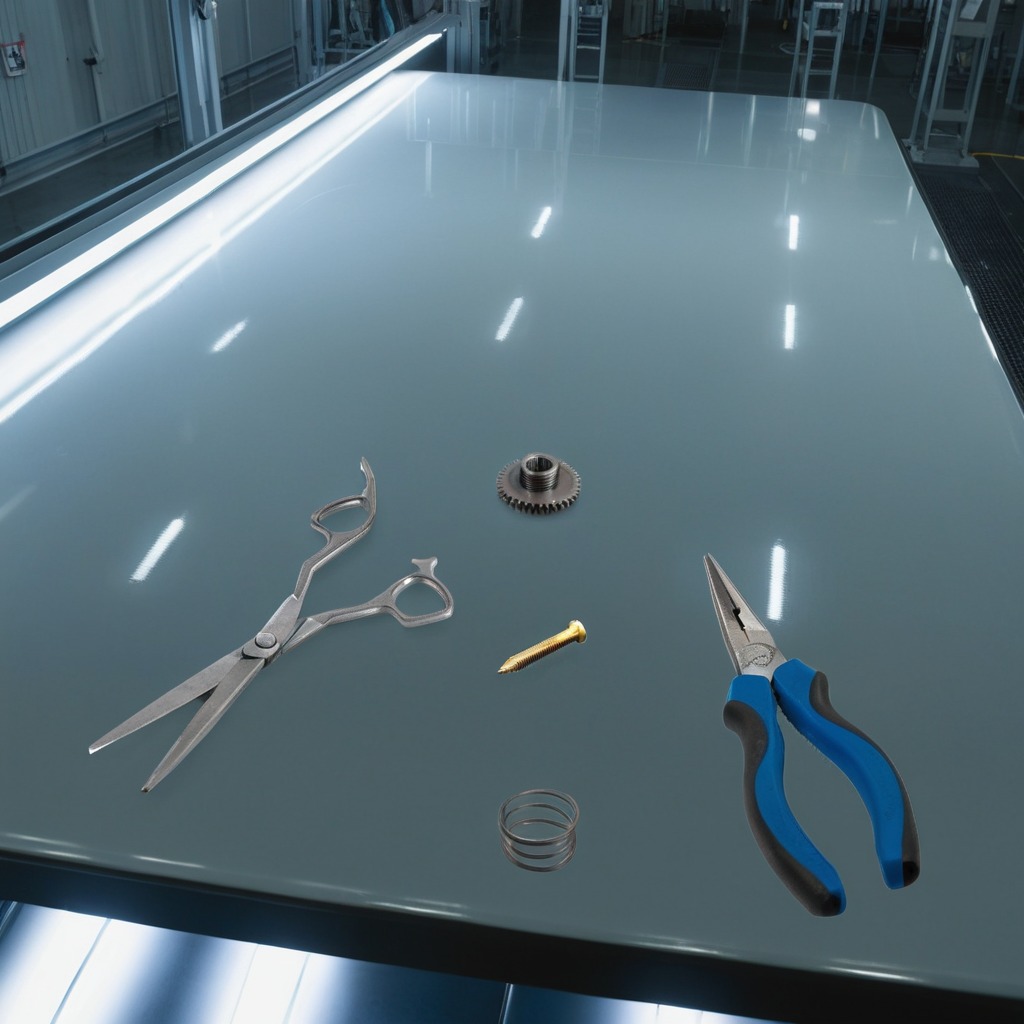
A steel gear with teeth, a metal machine screw, pliers, a coiled metal spring, and a pair of scissors are lying on the table.